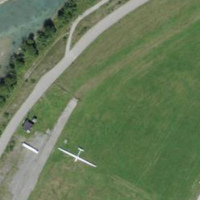
EUNIS habitat code: 57
Species observed at this site:
Cirsium heterophyllum